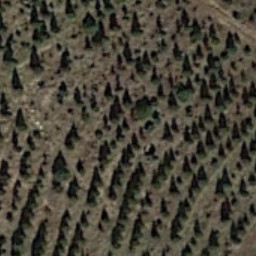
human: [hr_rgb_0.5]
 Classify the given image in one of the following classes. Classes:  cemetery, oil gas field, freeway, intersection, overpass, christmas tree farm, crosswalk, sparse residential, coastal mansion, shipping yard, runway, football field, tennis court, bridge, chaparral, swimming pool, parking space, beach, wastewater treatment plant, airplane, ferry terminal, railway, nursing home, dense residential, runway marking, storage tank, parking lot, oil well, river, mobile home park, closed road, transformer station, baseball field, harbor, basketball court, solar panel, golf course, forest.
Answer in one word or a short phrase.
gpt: christmas tree farm